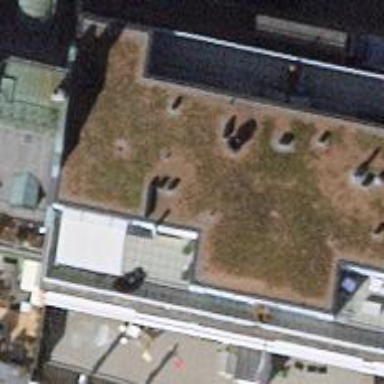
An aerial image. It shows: Balcony as part of building.